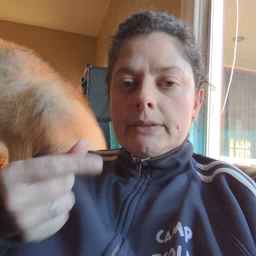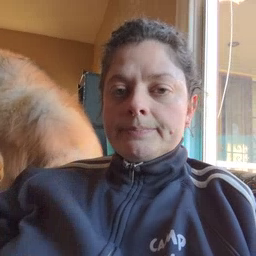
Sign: car